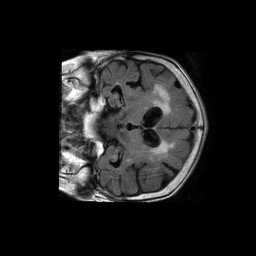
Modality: FLAIR
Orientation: coronal
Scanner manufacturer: philips
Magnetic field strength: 1.5 T
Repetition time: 6 s
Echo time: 0.12 s